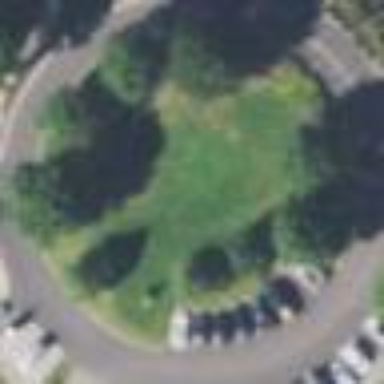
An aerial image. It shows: Circular junction on service road.